Field crop: maize
Growth stage: 2
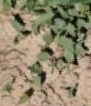
Species: convolvulus